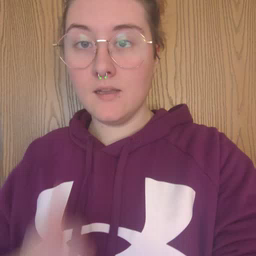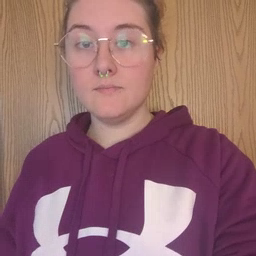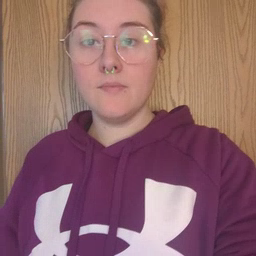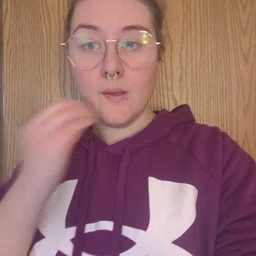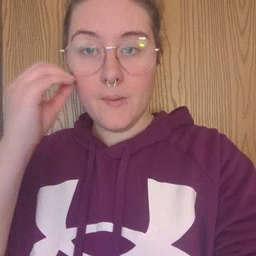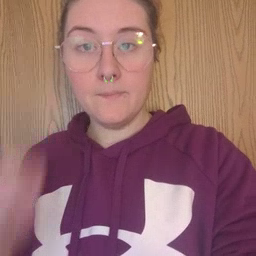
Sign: home